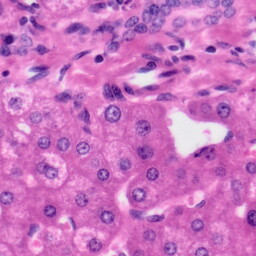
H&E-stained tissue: Liver